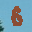
Label: 6